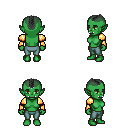
a pixel art fantasy rpg character, female body template, orc, green skin, gold arm armor, teal pants, gray short mohawk hairstyle, four views (front, back, left, right), 2x2 character sprite sheet, small pixel art, hard edges, no anti-aliasing